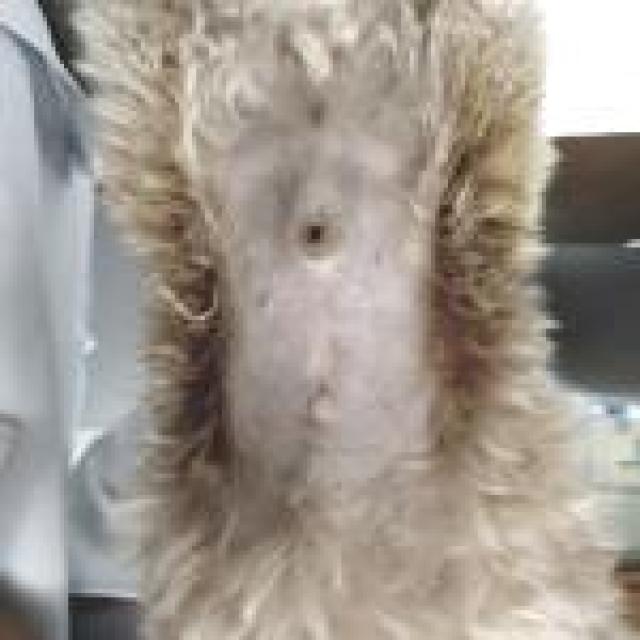
Healthy canine skin — no visible lesions, inflammation, or abnormalities. The skin and coat appear normal.